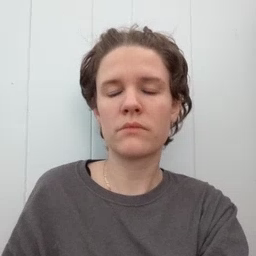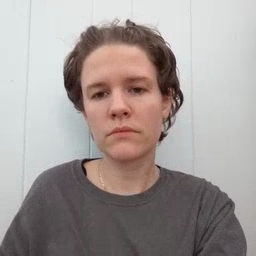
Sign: hungry